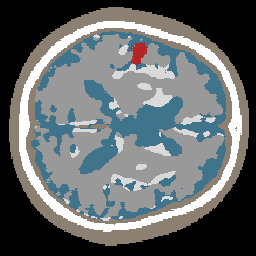
Label: lesion